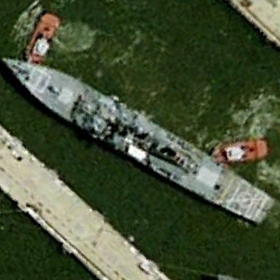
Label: destroyer